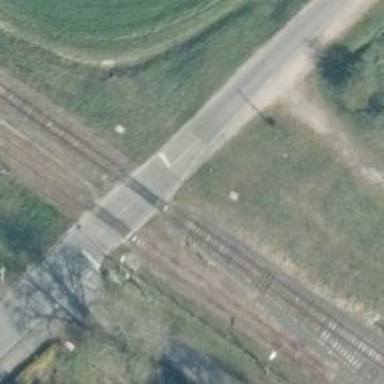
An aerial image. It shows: Railway switch with the turnout pointing to the right.